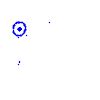
Particle: kaon